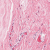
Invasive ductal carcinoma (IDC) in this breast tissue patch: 0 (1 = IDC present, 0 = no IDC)